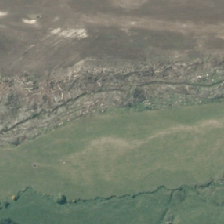
Land cover: harvested_forest